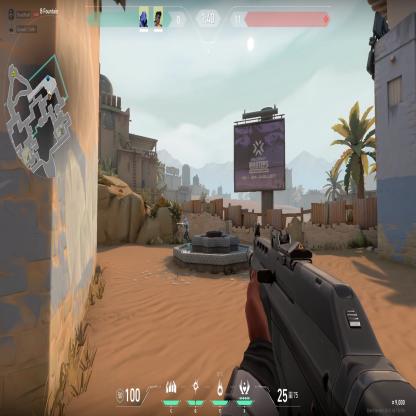
Label: teammate